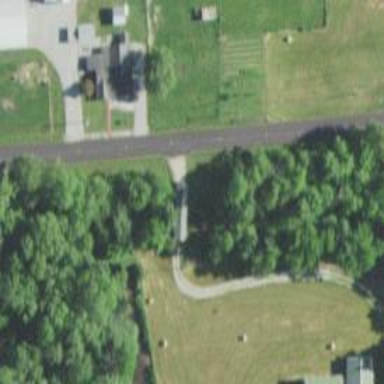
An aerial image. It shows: Driveway bridge over service road.